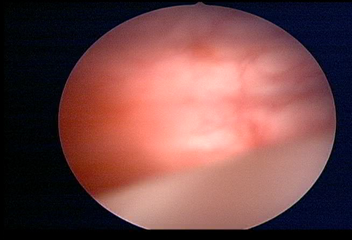
Modality: WLC
Class: Normal mucosa
Bladder cancer association: No